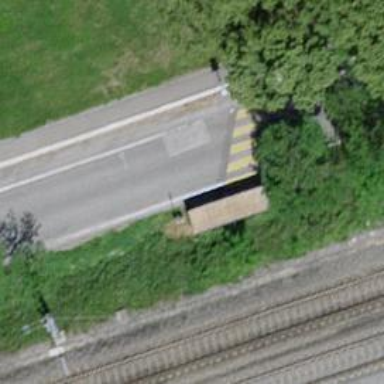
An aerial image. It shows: Bus stop with shelter. It is platform for public transport.